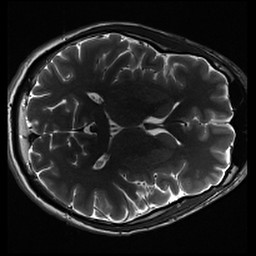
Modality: inplaneT2
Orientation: axial